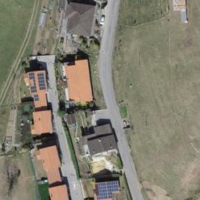
EUNIS habitat code: 24
Species observed at this site:
Campanula patula